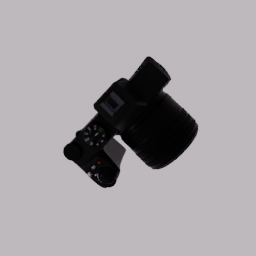
Label: electronics